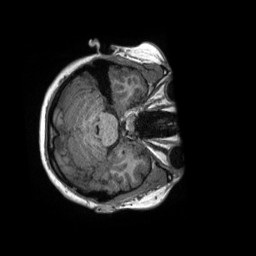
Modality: T1w
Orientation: axial
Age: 27
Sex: female
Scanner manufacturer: siemens
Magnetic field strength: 3 T
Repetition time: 2.3 s
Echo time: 0.00288 s